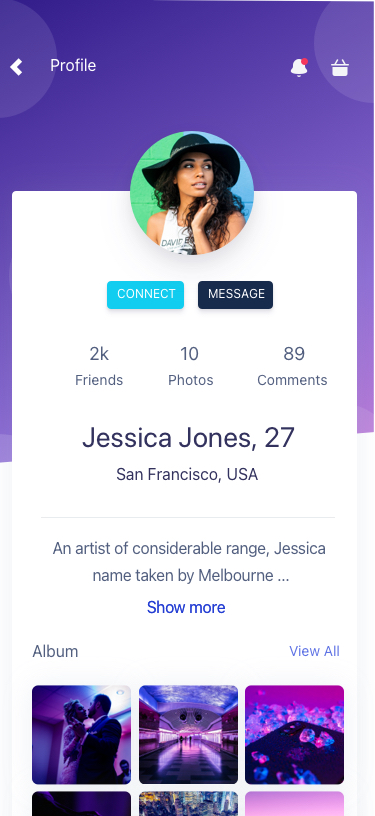
Text in this UI design:
Show more
Show more
An artist of considerable range, Jessica
 name taken by Melbourne …
San Francisco, USA
Jessica Jones, 27
MESSAGE
MESSAGE
CONNECT
CONNECT
89
Comments
10
Photos
2k
Friends
Album
View All
Profile